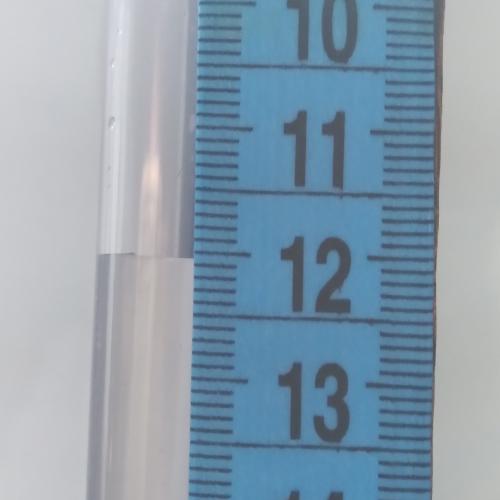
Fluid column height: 12.1 cm